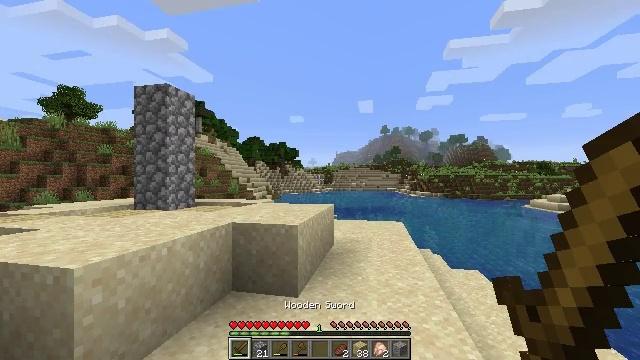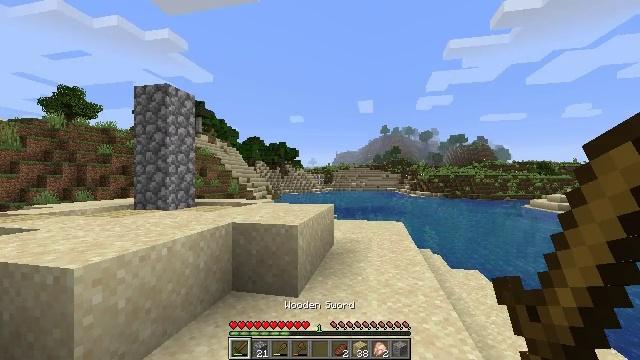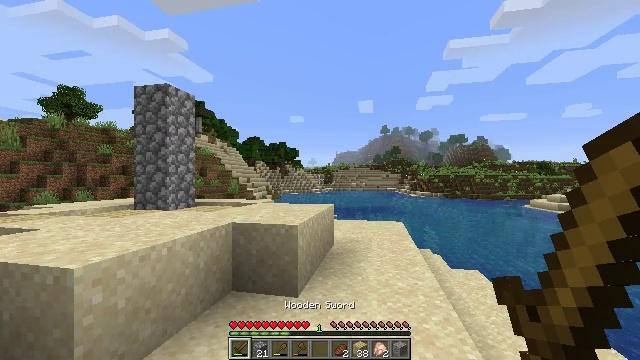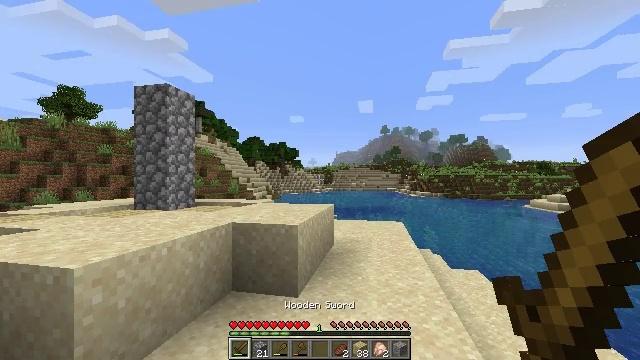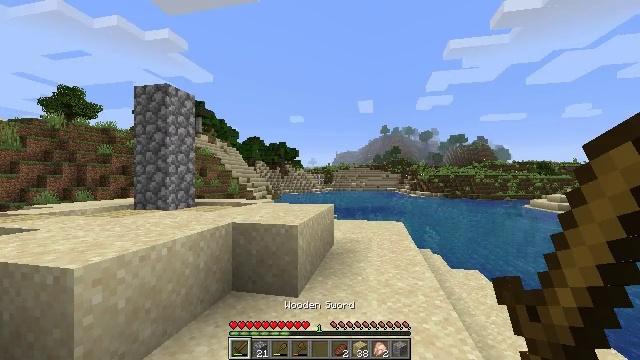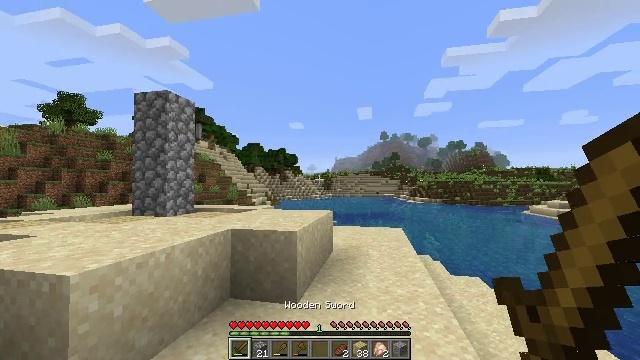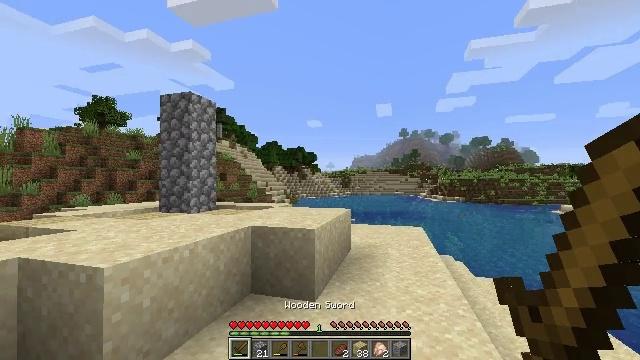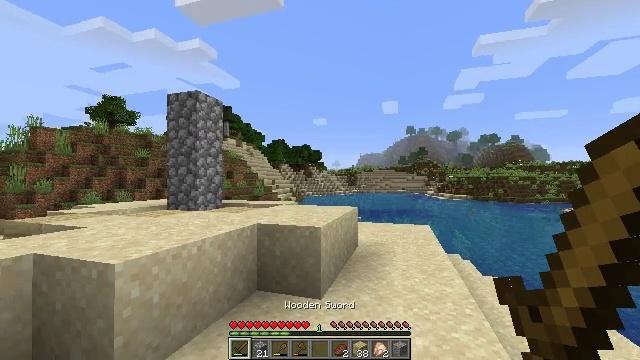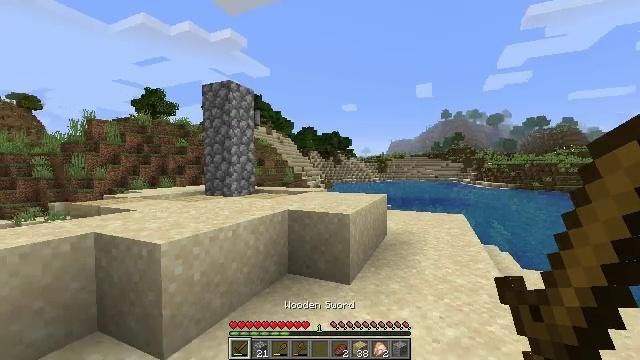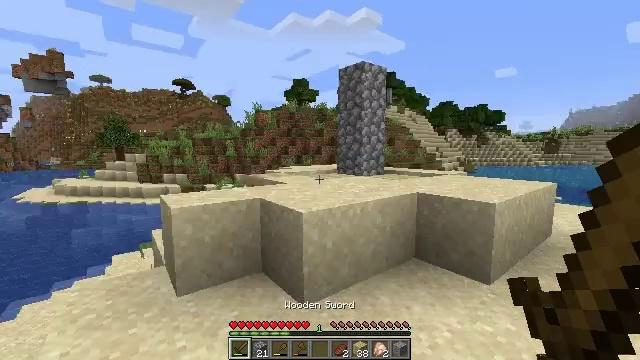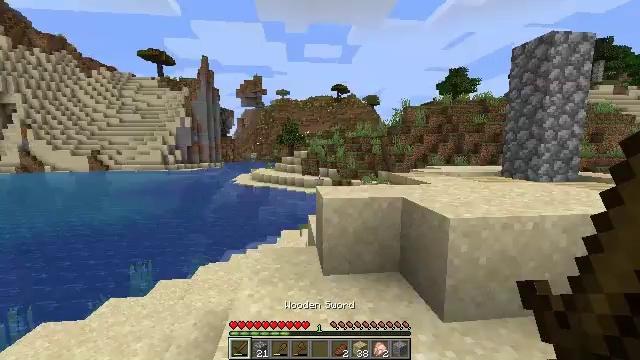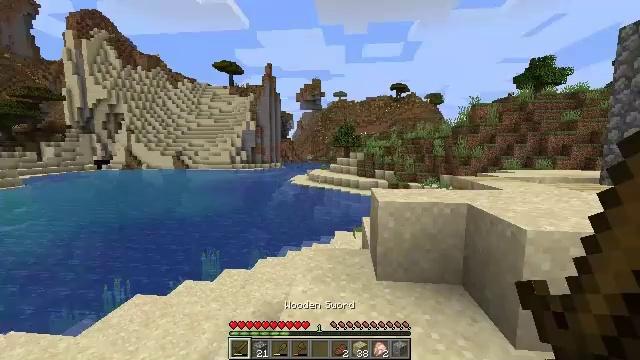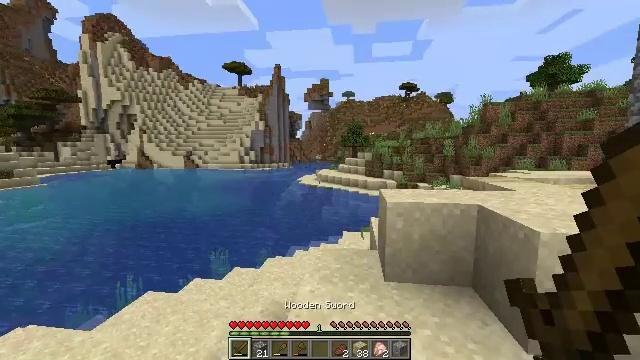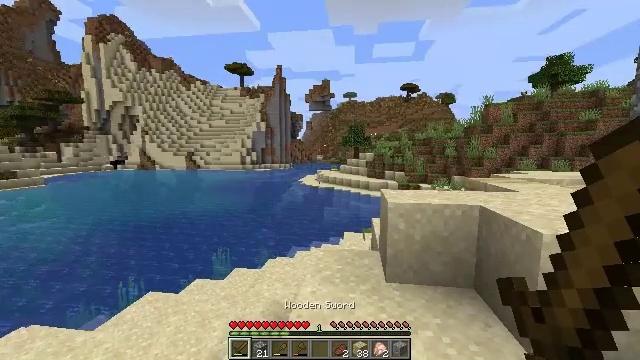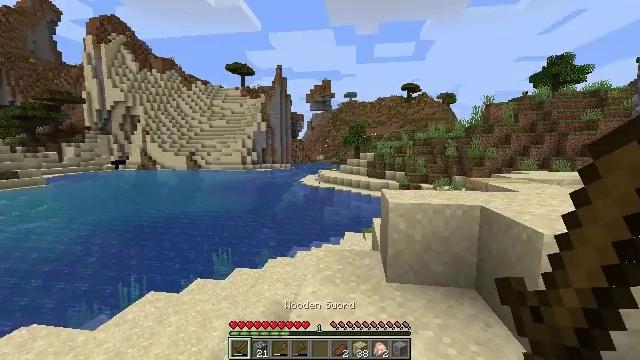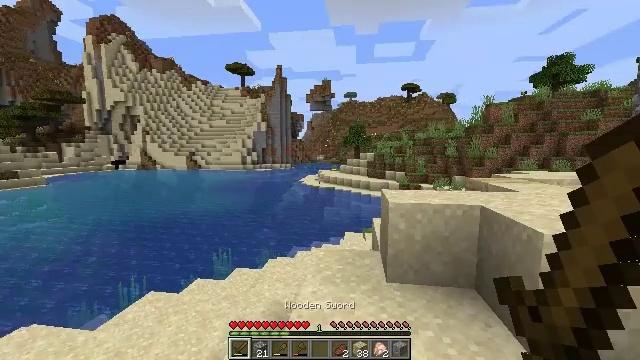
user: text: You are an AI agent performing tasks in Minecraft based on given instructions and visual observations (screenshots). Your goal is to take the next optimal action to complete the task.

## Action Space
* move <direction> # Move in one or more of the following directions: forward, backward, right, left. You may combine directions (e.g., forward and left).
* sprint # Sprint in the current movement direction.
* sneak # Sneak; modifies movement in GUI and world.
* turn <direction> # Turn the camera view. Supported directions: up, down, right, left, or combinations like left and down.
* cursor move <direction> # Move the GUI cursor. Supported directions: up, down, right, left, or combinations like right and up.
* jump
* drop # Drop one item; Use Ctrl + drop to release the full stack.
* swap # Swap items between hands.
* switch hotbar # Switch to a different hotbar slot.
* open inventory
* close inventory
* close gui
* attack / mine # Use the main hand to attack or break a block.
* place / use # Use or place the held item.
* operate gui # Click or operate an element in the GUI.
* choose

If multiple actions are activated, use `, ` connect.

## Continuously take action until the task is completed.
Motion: motion action
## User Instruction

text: Collect birch leaves from the tree.
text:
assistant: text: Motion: no_op
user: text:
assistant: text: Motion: no_op
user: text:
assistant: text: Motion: no_op
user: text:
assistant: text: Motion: no_op
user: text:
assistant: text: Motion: turn up
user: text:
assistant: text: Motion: turn left
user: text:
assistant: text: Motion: turn left
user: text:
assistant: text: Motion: turn left and down
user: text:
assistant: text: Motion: turn left and down
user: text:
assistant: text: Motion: turn left
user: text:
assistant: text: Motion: turn left
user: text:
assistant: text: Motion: turn left
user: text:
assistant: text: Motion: no_op
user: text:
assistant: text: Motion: no_op
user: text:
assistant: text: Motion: no_op
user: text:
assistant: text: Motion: no_op
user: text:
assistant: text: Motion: no_op
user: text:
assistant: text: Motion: no_op
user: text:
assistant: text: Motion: no_op
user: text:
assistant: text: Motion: no_op
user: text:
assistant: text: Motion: no_op
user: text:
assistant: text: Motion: no_op
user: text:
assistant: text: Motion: no_op
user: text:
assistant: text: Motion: no_op
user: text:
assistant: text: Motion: no_op
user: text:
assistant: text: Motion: no_op
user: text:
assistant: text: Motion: no_op
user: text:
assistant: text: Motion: no_op
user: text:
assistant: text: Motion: no_op
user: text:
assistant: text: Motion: no_op